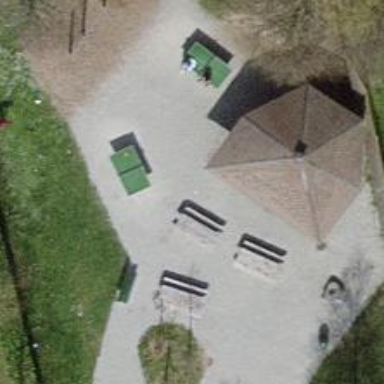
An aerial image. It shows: Picnic table located in leisure land area.